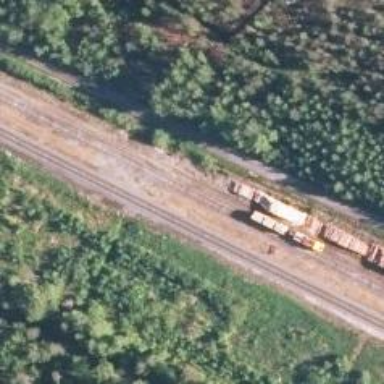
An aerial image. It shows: Site related to railway infrastructure.